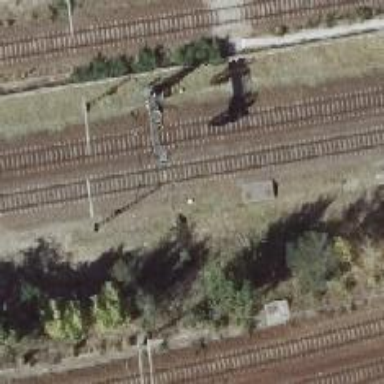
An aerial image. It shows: Railway signal.